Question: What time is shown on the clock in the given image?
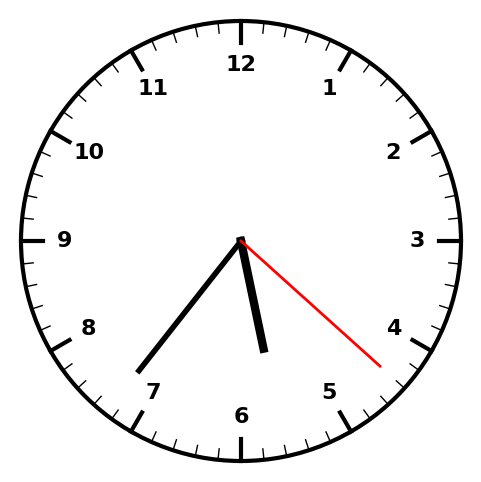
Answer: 05:36:22